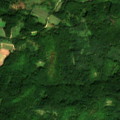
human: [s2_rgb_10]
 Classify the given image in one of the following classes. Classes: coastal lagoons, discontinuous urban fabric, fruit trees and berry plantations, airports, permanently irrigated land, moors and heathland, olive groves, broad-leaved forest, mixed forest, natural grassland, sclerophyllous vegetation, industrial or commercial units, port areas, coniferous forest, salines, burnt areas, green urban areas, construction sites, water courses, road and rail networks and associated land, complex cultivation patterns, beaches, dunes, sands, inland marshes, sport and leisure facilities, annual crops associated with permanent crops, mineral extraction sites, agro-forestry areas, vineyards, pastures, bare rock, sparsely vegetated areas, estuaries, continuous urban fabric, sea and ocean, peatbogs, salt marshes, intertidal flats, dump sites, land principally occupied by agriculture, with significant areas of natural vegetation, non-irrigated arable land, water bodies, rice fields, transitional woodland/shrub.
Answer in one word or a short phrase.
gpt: complex cultivation patterns, land principally occupied by agriculture, with significant areas of natural vegetation, broad-leaved forest